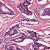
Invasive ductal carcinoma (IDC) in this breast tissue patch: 1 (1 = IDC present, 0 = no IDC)